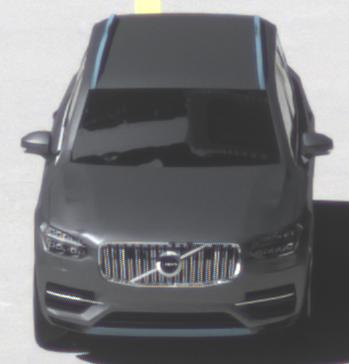
Make: Volvo
Model: XC90 B5
Detailed model: XC90 (L)
Model produced from: 2019/08
Model produced until: 2020/04
Doors: 5
Color: gray
Road condition: dry road
Daytime: midday
Contrast: high contrast